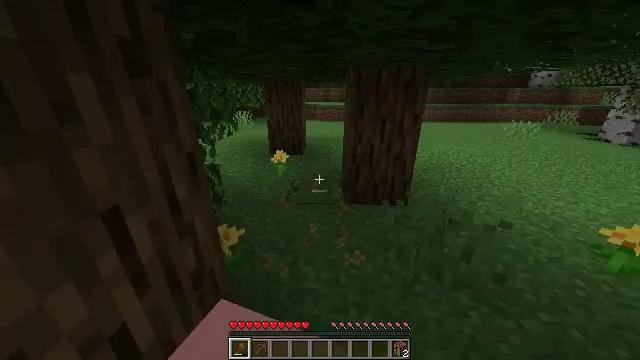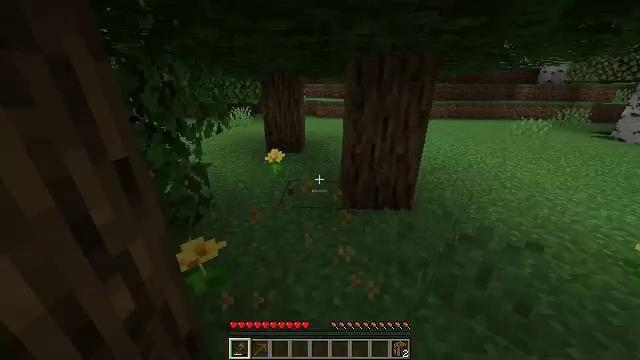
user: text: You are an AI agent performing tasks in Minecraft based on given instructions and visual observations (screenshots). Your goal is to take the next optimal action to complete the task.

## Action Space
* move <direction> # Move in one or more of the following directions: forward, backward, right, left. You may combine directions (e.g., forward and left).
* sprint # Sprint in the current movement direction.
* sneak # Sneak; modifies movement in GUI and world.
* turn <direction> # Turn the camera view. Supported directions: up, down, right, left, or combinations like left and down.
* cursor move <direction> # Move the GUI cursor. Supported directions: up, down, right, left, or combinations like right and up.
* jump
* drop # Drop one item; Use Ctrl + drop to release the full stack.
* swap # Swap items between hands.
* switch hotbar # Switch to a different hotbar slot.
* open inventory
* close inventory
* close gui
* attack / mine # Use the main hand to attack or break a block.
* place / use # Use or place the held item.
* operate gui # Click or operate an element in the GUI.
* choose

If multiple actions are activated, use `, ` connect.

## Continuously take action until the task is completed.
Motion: motion action
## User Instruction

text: Pick up the dandelion.
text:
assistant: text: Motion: move forward, sprint, turn down
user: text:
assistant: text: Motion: no_op